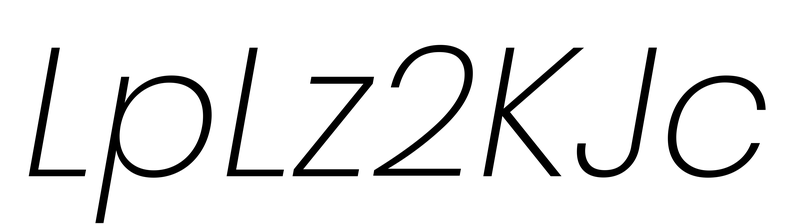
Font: Poppins-ExtraLightItalic